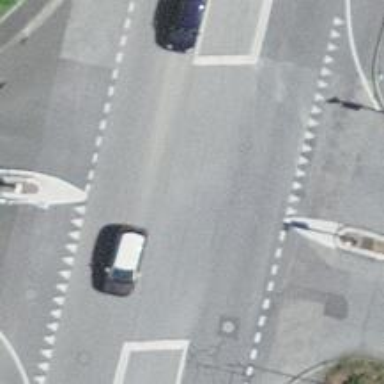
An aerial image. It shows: Road with traffic signals.